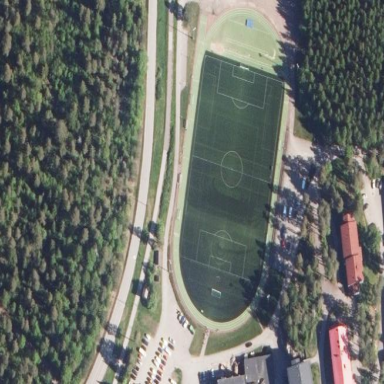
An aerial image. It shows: Sports center designed for athletics on leisure land.